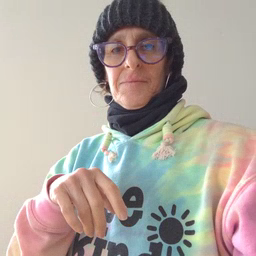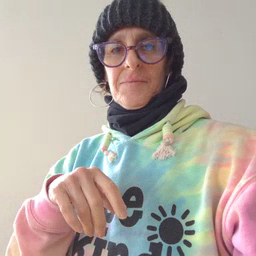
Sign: up